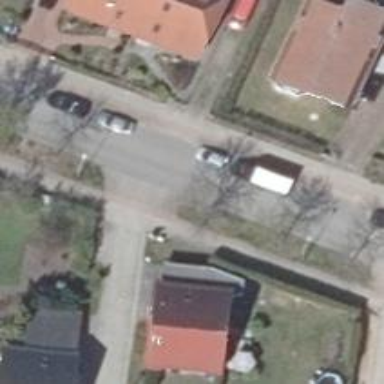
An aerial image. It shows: Residential road with asphalt surface. It includes cycle track.